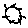
Label: sun